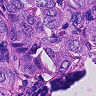
Metastatic tissue present: yes